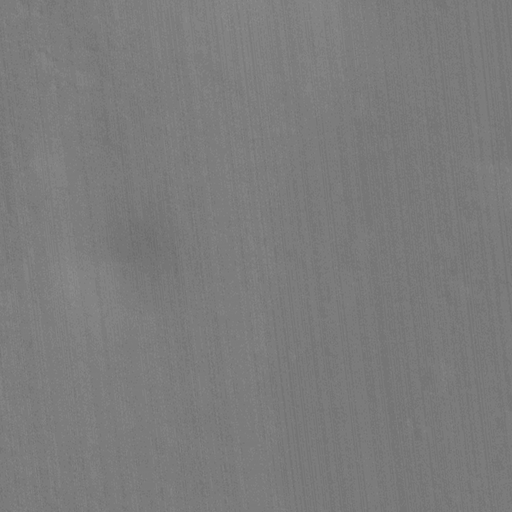
Classes present: Background